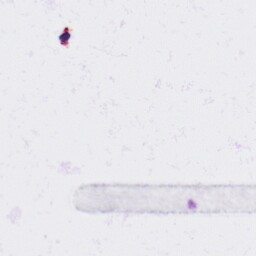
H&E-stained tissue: Lung